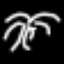
Label: palm tree